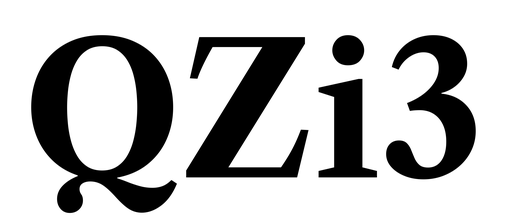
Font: LibreCaslonText_Bold